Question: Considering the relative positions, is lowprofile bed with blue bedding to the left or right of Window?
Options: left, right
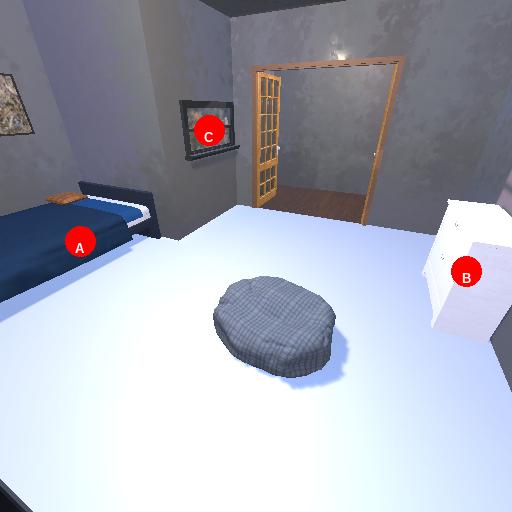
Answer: left